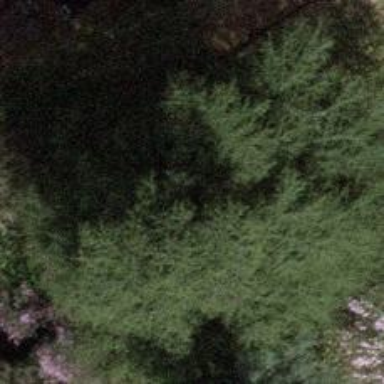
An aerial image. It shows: Evergreen needle-leaved tree.